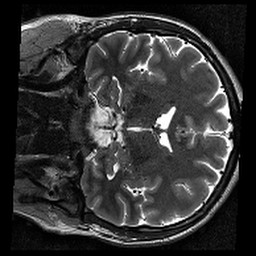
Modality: T2w
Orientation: coronal
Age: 28
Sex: male